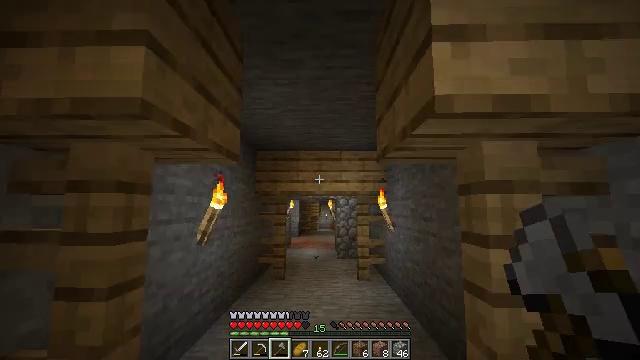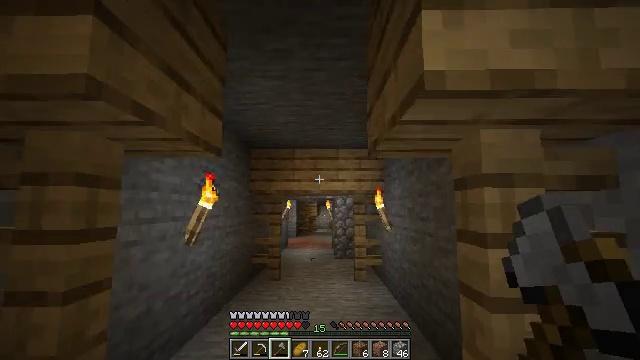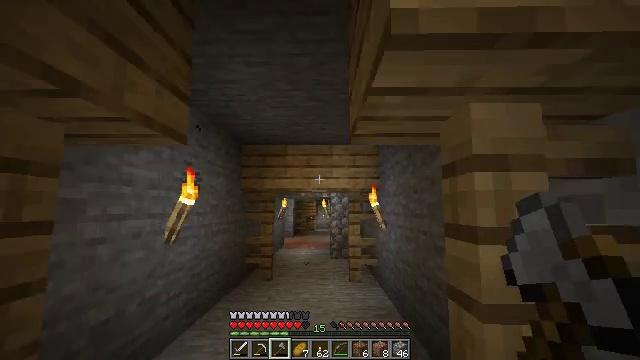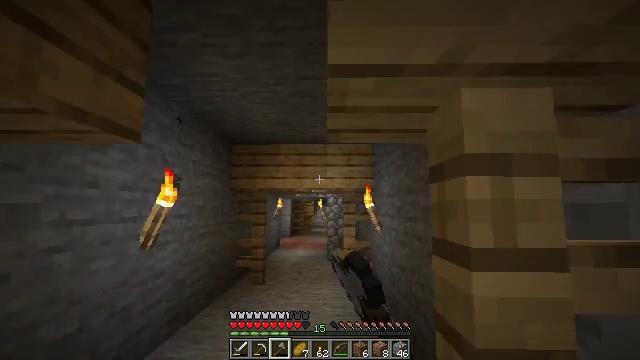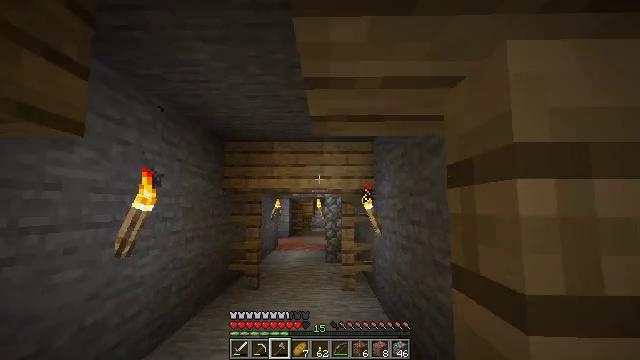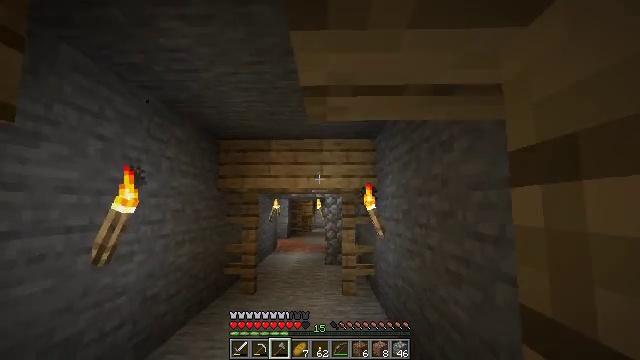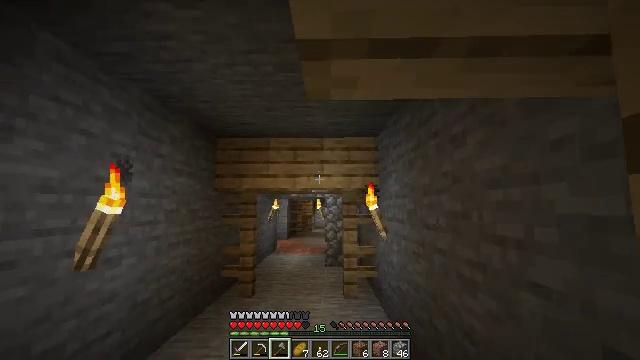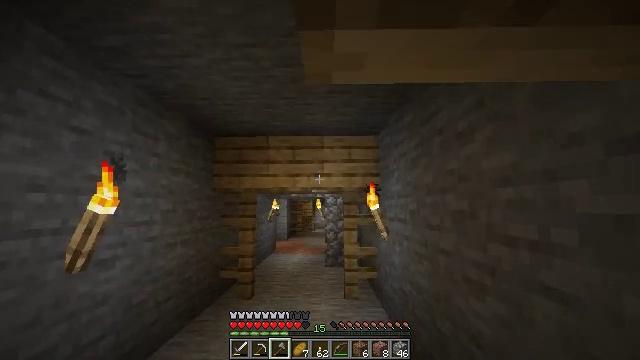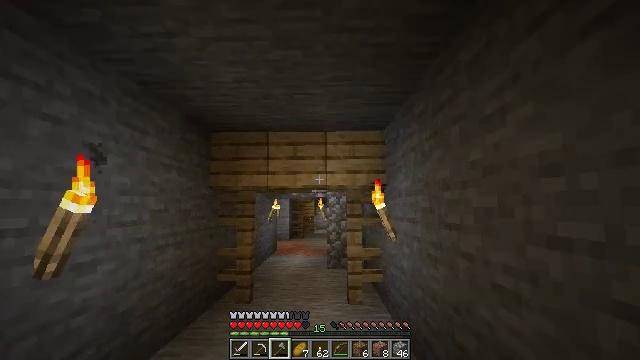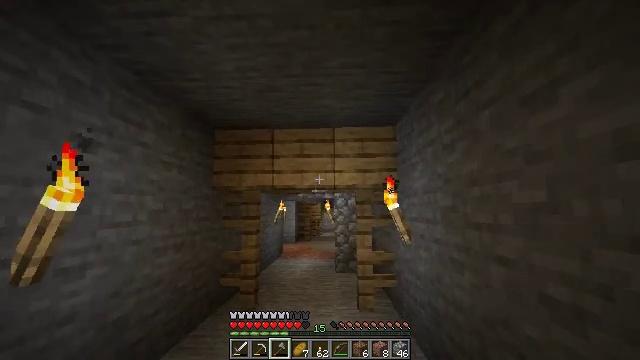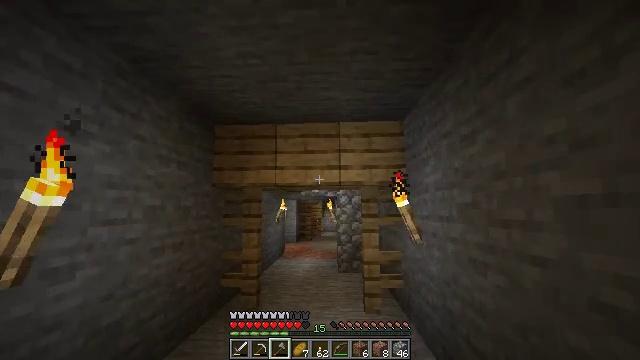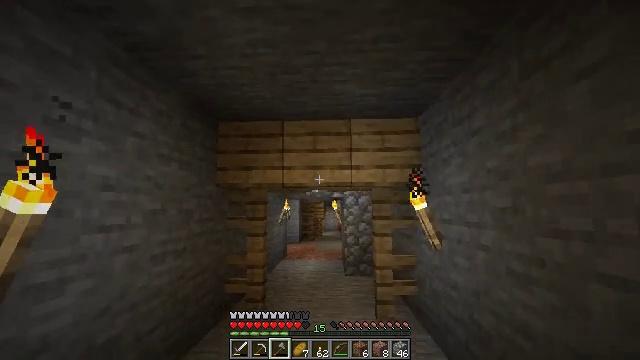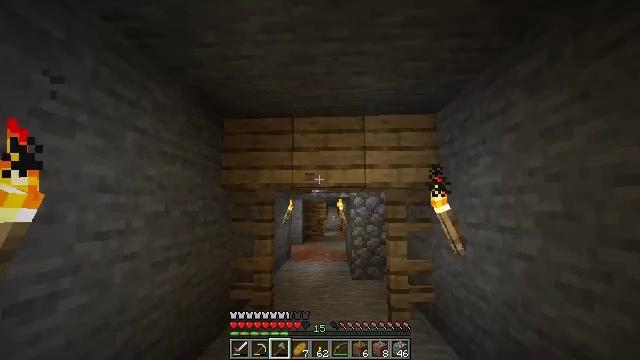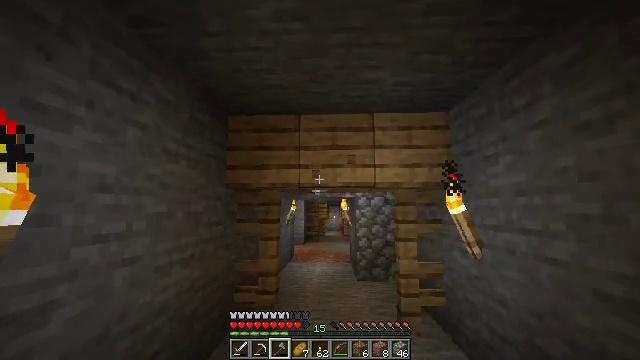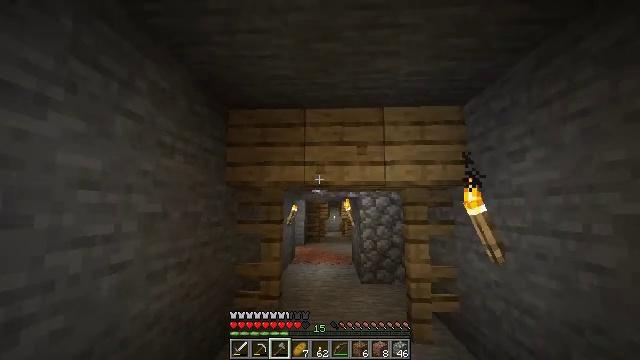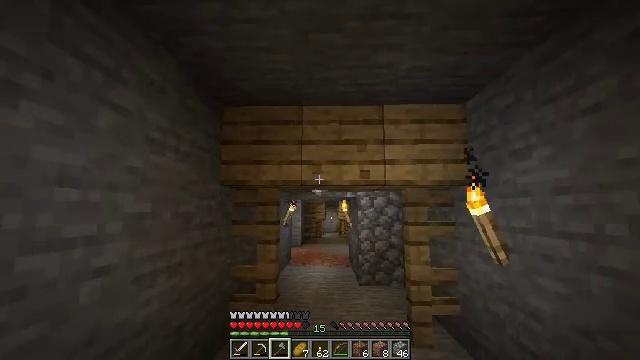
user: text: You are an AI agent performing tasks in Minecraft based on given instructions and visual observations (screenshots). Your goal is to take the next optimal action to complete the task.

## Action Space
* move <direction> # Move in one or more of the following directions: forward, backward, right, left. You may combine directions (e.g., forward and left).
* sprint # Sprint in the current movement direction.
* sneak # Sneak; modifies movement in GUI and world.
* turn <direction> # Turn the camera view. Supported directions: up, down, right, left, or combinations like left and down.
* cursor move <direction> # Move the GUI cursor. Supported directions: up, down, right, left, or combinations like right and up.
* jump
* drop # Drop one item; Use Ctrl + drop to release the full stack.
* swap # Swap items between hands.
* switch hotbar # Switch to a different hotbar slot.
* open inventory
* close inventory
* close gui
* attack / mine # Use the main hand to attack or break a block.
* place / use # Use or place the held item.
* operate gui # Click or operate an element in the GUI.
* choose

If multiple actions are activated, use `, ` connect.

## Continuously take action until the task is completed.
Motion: motion action
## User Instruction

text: Gather some oak planks.
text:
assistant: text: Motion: move forward and move right
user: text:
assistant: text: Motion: move forward and move right, attack / mine
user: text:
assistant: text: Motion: move forward, attack / mine
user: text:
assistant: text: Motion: move forward, attack / mine
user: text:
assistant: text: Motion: move forward, attack / mine
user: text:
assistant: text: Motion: move forward, attack / mine
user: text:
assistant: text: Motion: move forward, attack / mine
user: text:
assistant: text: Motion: move forward, attack / mine
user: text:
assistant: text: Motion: move forward and move left, turn left, attack / mine
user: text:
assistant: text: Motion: move forward and move left, attack / mine
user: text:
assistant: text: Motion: move forward and move left, attack / mine
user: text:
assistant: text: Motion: move forward and move left, attack / mine
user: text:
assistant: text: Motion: move forward and move left, attack / mine
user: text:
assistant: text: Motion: move forward, attack / mine
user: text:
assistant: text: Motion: move forward, attack / mine
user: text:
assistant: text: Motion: move forward, attack / mine
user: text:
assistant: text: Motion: move forward, turn right and up, attack / mine
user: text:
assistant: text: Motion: move forward, turn right and up, attack / mine
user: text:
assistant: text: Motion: move forward, turn up, attack / mine
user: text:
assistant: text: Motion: attack / mine
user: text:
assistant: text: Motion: attack / mine
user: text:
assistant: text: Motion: attack / mine
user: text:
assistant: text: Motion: attack / mine
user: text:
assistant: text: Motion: attack / mine
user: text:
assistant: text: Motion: attack / mine
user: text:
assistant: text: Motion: attack / mine
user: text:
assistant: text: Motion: attack / mine
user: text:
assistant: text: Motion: attack / mine
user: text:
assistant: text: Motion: attack / mine
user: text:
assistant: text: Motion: attack / mine